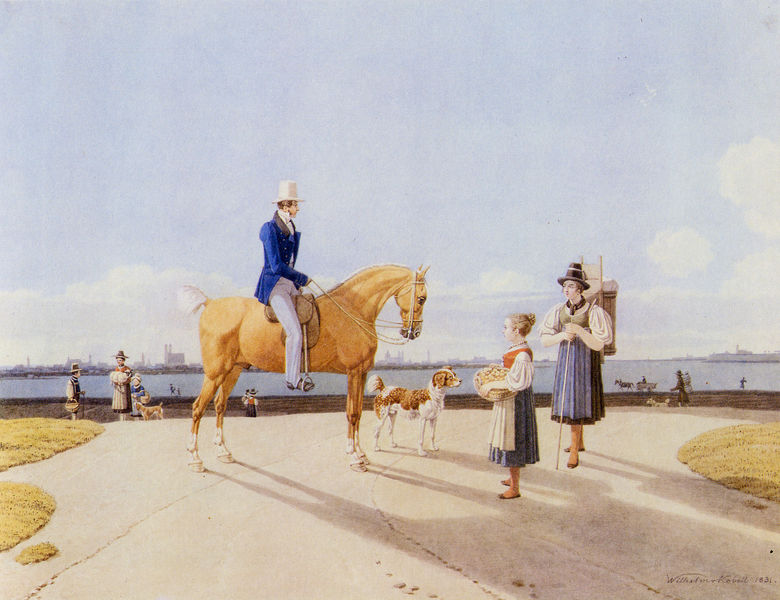
Titel: Herrenreiter und Landmädchen am Isarufer vor München
Künstler: Wilhelm Kobell
Standort: Berlin
Institution: Alte Nationalgalerie
Schlagwörter: blau, gemälde, himmel, mann, meer, schatten, wasser, weiß, wolken, aquarell, fluss, frauen, gelb, grün, menschen, mädchen, see, stadt, ufer, blumen, braun, frau, grau, hintergrund, hut, hüte, kleider, licht, männer, strasse, gebäude, gras, hund, park, rasen, rot, tiere, weg, wiese, wolke, leute, malerei, zylinder, hose, öl, horizont, kirche, sonne, kind, genre, pferd, reiter, hufe, ritt, sattel, schwanz, schweif, steigbügel, zügel, schürze, ansicht, genremalerei, unterhaltung, röcke, schuhe, stab, blusen, bäuerinnen, kiepe, kraxe, körbe, schürzen, mauer, spazieren, kutsche, platz, hafen, kaimauer, promenade, romantik, korb, bauer, bayern, münchen, par, tanne, wolcken, sonntag, tracht, isar, begegnung, trachten, nadelwald, uferpromenade, spaziergänger, verkaufen, stecken, dirndl, sonnentag, bäurin, tragekorb, ufermauer, kobell, schäfchenwolken, tegernsee, werg, blumenverkäuferin, trägerin, prommenade, traditionell, pfert, hoses, shürze, g, 18.jahrhundert, 19, jahrhundert